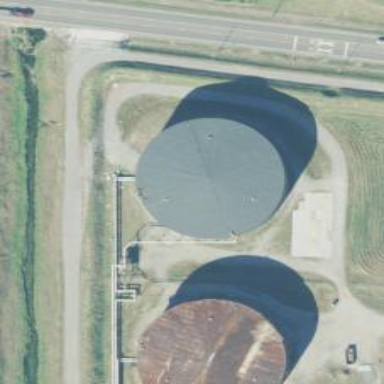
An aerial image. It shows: Storage tank building.